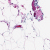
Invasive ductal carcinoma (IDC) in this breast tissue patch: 0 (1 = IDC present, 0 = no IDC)